Field crop: maize
Growth stage: 1
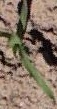
Species: maize